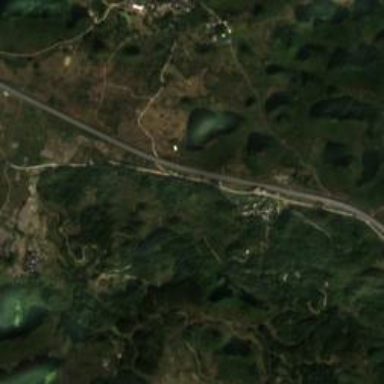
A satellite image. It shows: Trunk highway.